Chest X-ray. View position: PA
Patient age: 45
Patient sex: F
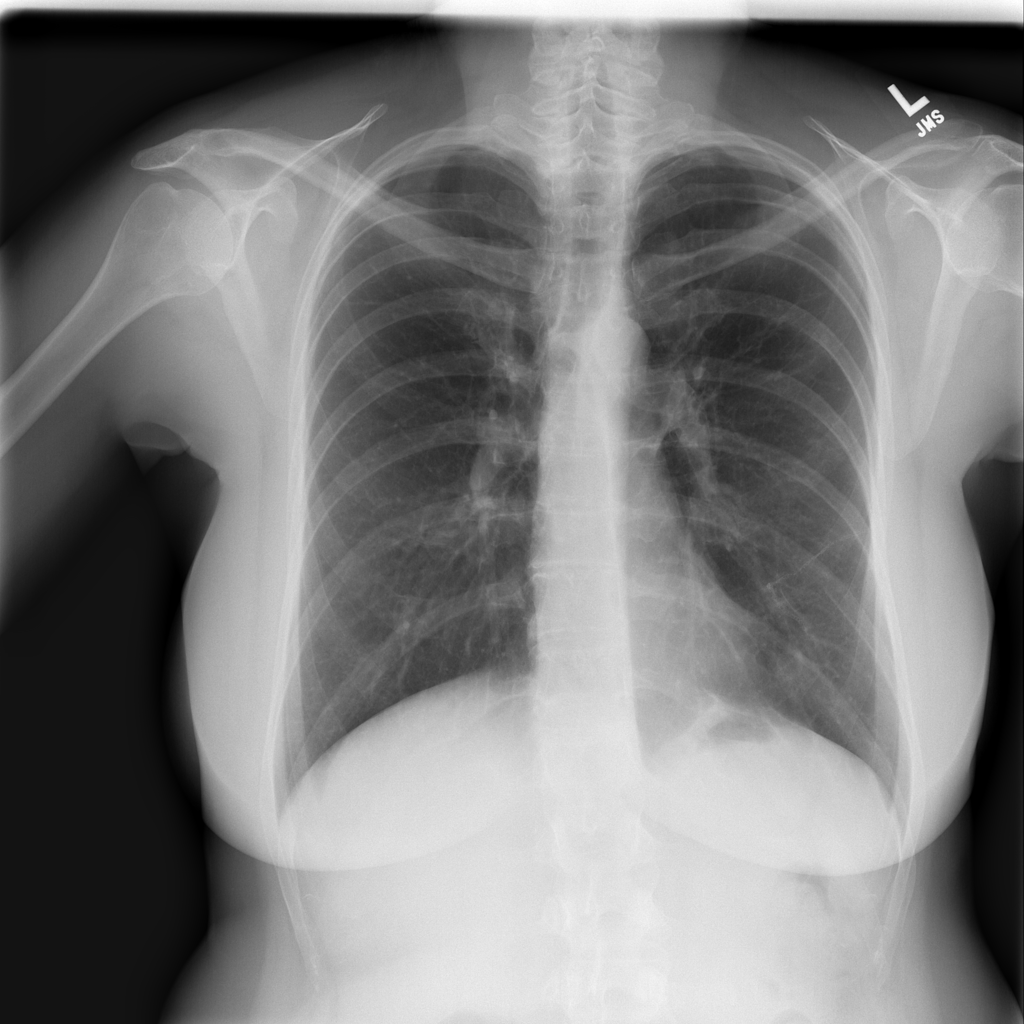
Finding: Pneumothorax